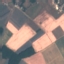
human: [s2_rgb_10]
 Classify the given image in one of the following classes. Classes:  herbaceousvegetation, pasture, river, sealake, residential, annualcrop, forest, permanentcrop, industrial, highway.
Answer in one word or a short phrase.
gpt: PermanentCrop